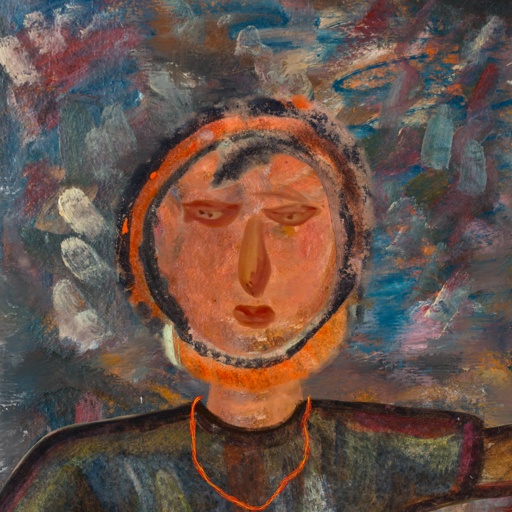
Background: Boggyland, Head And Neck Front: Boggyland, Face Front: Pious_Lady, Bust: Mosgoul, Hair Front: Childish, Head Accessory: Blank, Second Necklace: Gypsy_Mother_2, Necklace: Blank, Baby: Blank